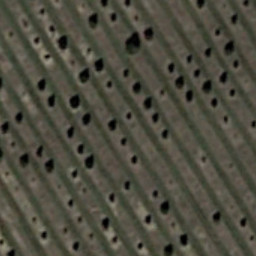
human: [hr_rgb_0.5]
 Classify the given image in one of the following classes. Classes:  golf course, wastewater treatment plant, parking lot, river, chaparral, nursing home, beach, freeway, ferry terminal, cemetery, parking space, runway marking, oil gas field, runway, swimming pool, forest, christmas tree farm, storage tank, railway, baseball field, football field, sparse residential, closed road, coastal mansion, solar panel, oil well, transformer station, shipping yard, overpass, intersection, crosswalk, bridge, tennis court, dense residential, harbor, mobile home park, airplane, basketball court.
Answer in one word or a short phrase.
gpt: christmas tree farm